Question: I want to add a new item/type under > Properties > "Build Action" from a package(i.e. nuget)

I used Avalonia as a reference:
- <URL>
I cut out a lot of unnecessary stuff, which left me with this:
- '''
<?xml version="1.0" encoding="utf-8"?>
<Project xmlns="http://schemas.microsoft.com/developer/msbuild/2003">
<ItemGroup>
<PropertyPageSchema Include="$(MSBuildThisFileDirectory)PermissionsText.xml" />
<AvailableItemName Include="PermissionsText" />
<CompilerVisibleItemMetadata Include="AdditionalFiles" MetadataName="SourceItemGroup"/>
</ItemGroup>
<ItemGroup Condition="'$(EnableDefaultItems)'=='True'">
<PermissionsText Include="**\*.ptxt" />
</ItemGroup>
<Target Name="_InjectAdditionalFiles" BeforeTargets="GenerateMSBuildEditorConfigFileShouldRun">
<ItemGroup>
<AdditionalFiles Include="@(PermissionsText)" SourceItemGroup="PermissionsText" />
</ItemGroup>
</Target>
</Project>
'''
- '''
<?xml version="1.0" encoding="utf-8"?>
<Project xmlns="http://schemas.microsoft.com/developer/msbuild/2003">
<ItemGroup>
<None Remove="**\*.ptxt" />
</ItemGroup>
</Project>
'''
- '''
<Project Sdk="Microsoft.NET.Sdk">
<PropertyGroup>
<TargetFramework>netstandard2.0</TargetFramework>
<GeneratePackageOnBuild>true</GeneratePackageOnBuild>
<IncludeBuildOutput>false</IncludeBuildOutput>
<!-- Package Info -->
</PropertyGroup>
<ItemGroup>
<PackageReference Include="Microsoft.CodeAnalysis.Analyzers" Version="3.3.2" PrivateAssets="all" />
<PackageReference Include="Microsoft.CodeAnalysis.CSharp" Version="3.9.0" PrivateAssets="all" />
</ItemGroup>
<ItemGroup>
<None Include="$(OutputPath)\$(AssemblyName).dll" Pack="true" PackagePath="analyzers/dotnet/cs" Visible="false" />
<Content Include="PermissionsText.xml">
<Pack>true</Pack>
<PackagePath>build\;buildTransitive\</PackagePath>
</Content>
<Content Include="PermissionsNodeGenerator.props">
<Pack>true</Pack>
<PackagePath>build\;buildTransitive\</PackagePath>
</Content>
<Content Include="PermissionsNodeGenerator.targets">
<Pack>true</Pack>
<PackagePath>build\;buildTransitive\</PackagePath>
</Content>
</ItemGroup>
</Project>
'''
- <URL>
I've been staring at this and Avalonia's code for hours, and I'm very sure they're similar, however I can't seem to figure out why Avalonia's types are appearing but mine aren't. From what I can tell, the most important part is 'AvailableItemName' and 'PropertyPageSchema', both of which are present in the props file. I am also very sure the props file is very loaded. My project depends on additional files(defined in the same props file) and would crash with 'InvalidOperationException: Sequence contains no elements' if they weren't defined
After that, I came across this <URL> by mmaitre314. It put the 'AvailableItemName' and 'PropertyPageSchema' properties in the targets instead of props, I've tried doing that hoping it would work, however it still didn't appear under build action
Any help is appreciated, thanks in advance!
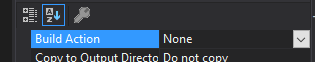
Answer: I'm not exactly sure why, or how, or what but: I deleted my local copy of the project, cloned it from the provided GitHub link, rebuilt it and re-referenced it, and it works now.
I had a few speculations why it might've not worked though all of them seem to be false:
- - - - '.vs''obj'- 'ClassLibrary1LONGNAMESourceGenerator'-
Thanks for all the help anyways!